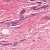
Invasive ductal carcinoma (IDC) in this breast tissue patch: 0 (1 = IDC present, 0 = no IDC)